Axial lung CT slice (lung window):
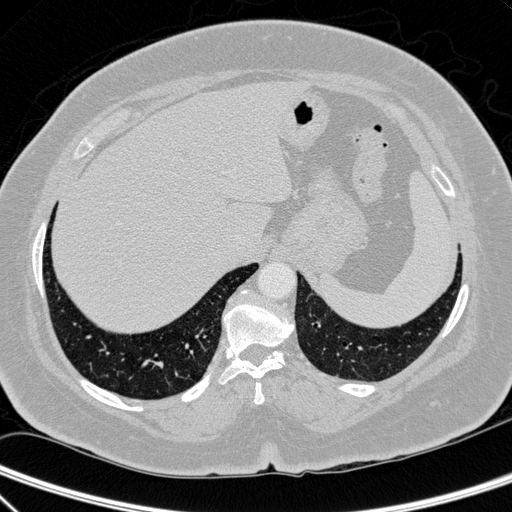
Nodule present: no